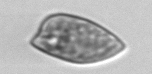
Label: Prorocentrum_dentatum